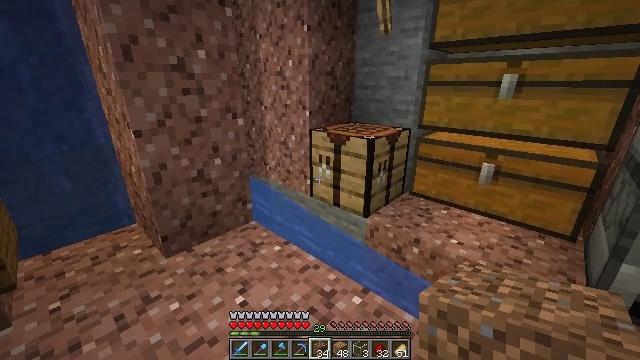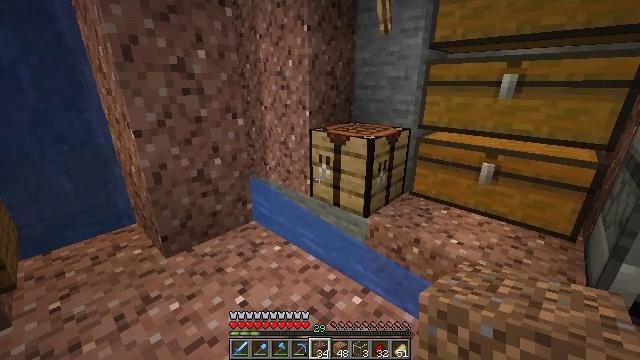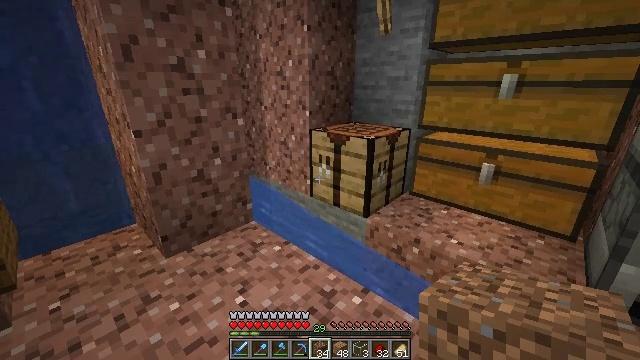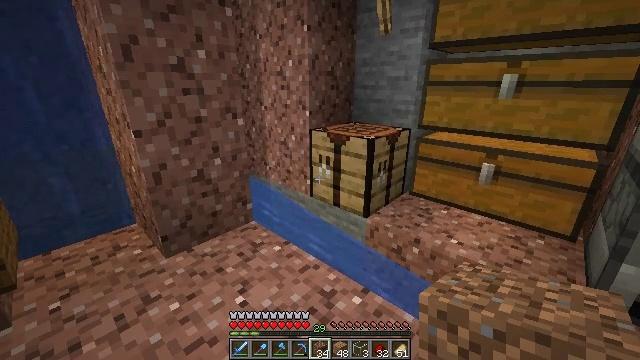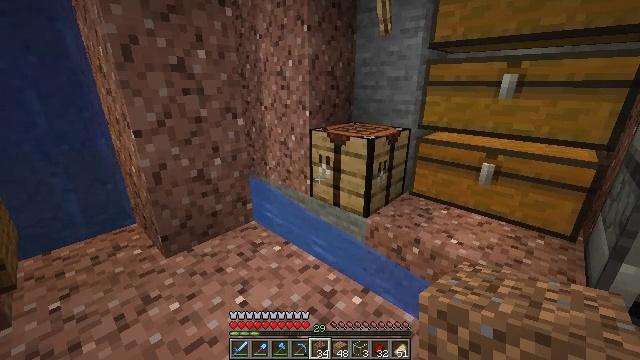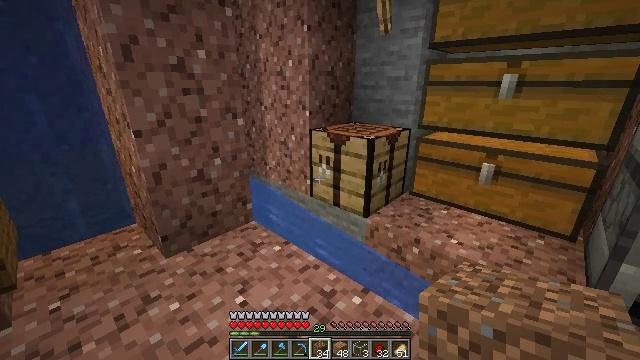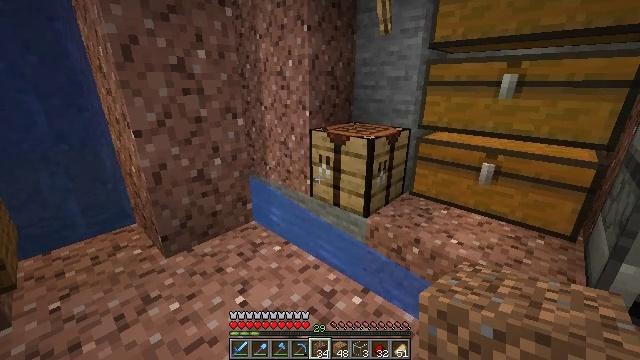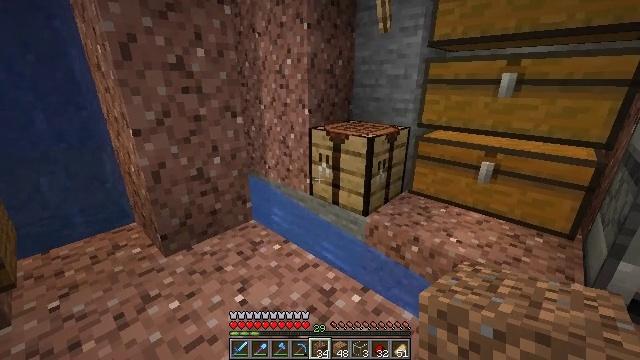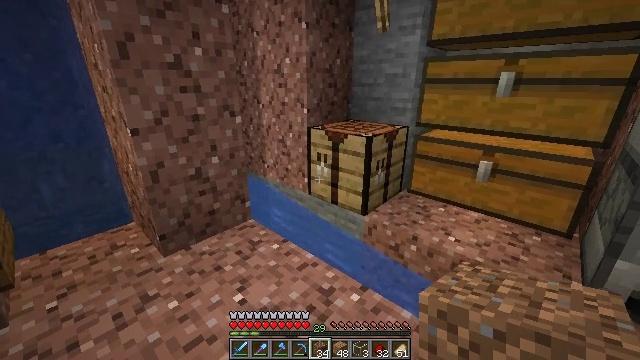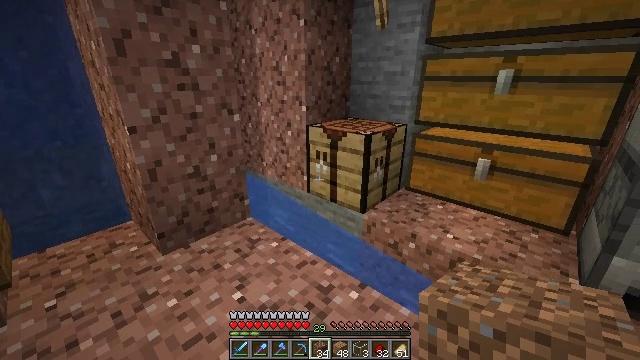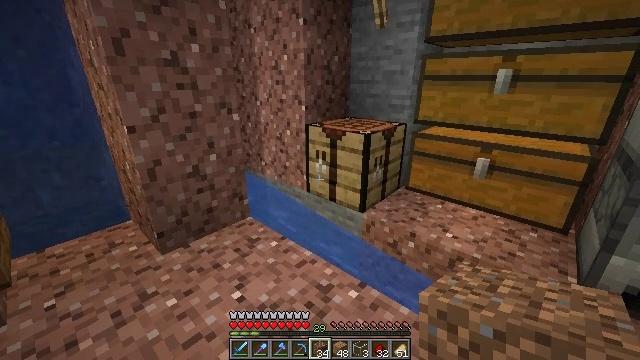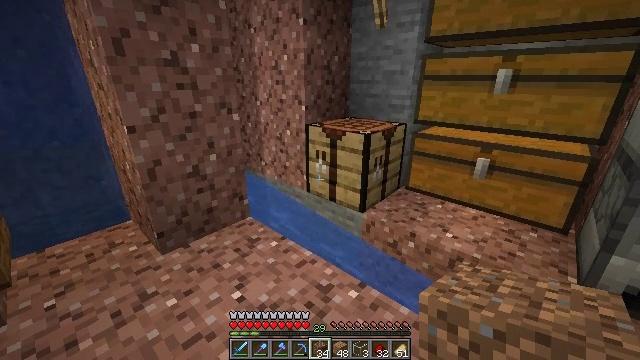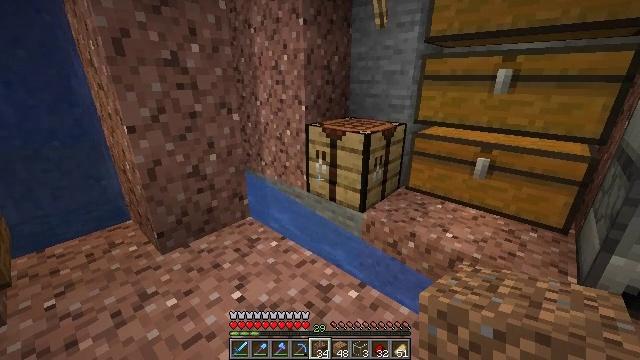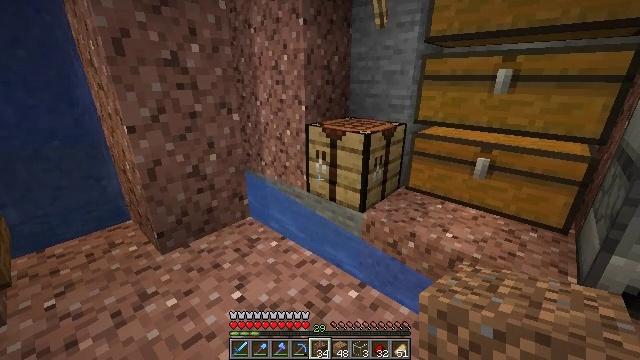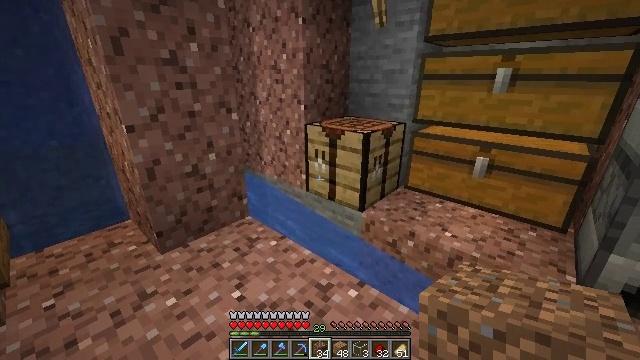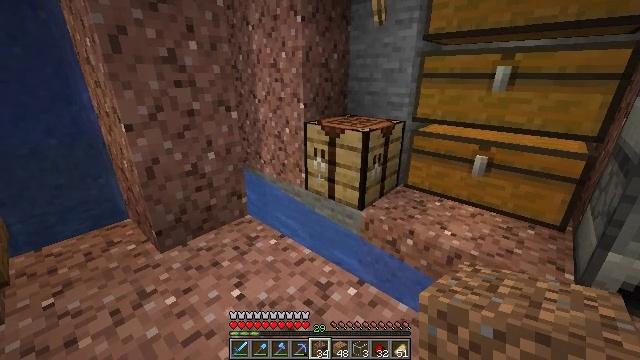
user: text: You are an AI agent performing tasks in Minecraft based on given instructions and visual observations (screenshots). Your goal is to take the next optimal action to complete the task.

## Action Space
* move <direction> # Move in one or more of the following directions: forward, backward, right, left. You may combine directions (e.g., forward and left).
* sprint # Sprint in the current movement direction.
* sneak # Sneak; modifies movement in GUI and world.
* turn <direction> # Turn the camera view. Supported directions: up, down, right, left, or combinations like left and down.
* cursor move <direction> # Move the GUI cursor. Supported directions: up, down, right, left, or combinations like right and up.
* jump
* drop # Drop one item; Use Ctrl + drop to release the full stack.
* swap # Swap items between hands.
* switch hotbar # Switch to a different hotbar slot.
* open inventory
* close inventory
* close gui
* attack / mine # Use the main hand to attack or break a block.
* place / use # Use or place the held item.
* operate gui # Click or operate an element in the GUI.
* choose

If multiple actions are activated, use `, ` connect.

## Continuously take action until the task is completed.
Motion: motion action
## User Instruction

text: Form a golden helmet using the crafting table and gold.
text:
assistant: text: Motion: no_op
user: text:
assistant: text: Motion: no_op
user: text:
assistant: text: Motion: no_op
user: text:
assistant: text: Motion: no_op
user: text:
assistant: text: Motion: no_op
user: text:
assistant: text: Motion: no_op
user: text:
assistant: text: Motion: no_op
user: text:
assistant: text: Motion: no_op
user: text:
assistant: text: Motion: no_op
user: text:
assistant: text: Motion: no_op
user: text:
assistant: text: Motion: no_op
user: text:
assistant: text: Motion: no_op
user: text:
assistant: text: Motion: no_op
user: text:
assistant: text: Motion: no_op
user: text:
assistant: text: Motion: no_op
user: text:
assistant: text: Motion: no_op
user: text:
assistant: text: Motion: no_op
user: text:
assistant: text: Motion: no_op
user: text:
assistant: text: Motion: no_op
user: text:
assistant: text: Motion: no_op
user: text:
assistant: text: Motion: no_op
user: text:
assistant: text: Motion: no_op
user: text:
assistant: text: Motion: no_op
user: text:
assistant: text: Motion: no_op
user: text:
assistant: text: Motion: no_op
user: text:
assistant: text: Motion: no_op
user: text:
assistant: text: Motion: no_op
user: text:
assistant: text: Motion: no_op
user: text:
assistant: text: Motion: no_op
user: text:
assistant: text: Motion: no_op